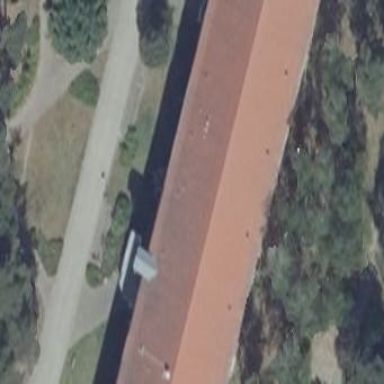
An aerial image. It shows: University building with hipped roof shape.